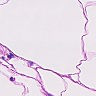
Metastatic tissue present: no